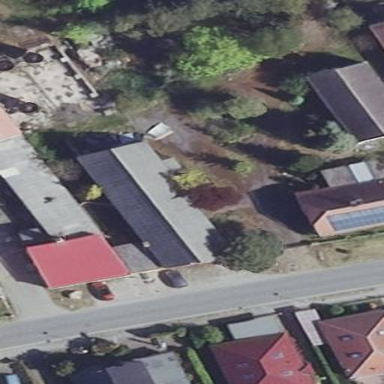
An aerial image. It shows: Shed.